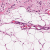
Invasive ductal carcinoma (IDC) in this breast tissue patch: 0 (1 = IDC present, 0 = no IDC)